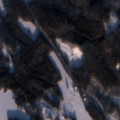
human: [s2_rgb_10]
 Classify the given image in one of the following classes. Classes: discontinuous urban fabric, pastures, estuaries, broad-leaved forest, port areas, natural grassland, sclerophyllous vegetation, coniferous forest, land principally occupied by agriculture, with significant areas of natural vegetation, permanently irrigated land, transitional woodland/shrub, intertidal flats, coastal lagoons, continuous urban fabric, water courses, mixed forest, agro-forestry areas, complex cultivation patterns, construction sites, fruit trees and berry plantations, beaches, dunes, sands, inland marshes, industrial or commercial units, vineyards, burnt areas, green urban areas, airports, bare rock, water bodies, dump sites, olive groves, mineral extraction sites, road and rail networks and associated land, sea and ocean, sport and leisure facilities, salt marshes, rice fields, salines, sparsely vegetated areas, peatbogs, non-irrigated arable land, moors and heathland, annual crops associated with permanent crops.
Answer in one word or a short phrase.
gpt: land principally occupied by agriculture, with significant areas of natural vegetation, coniferous forest, mixed forest, water bodies